Aerial crown-view tile of a tropical tree (Barro Colorado Island, Panama), acquired 20250715:
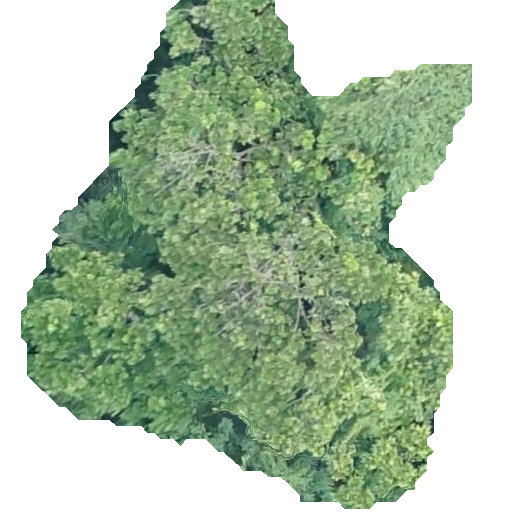
Species: Anacardium excelsum
GBIF accepted scientific name: Anacardium excelsum
Crown area: 229.233 m²